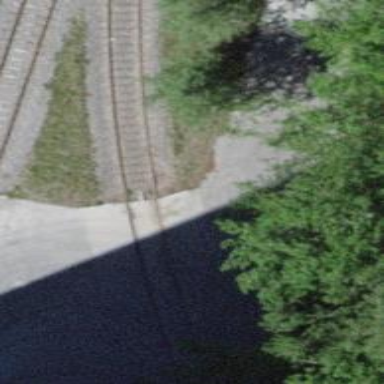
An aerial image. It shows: Rail spur service.